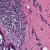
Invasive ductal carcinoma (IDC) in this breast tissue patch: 0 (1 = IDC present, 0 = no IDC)